Aerial crown-view tile of a tropical tree (Barro Colorado Island, Panama), acquired 20241112:
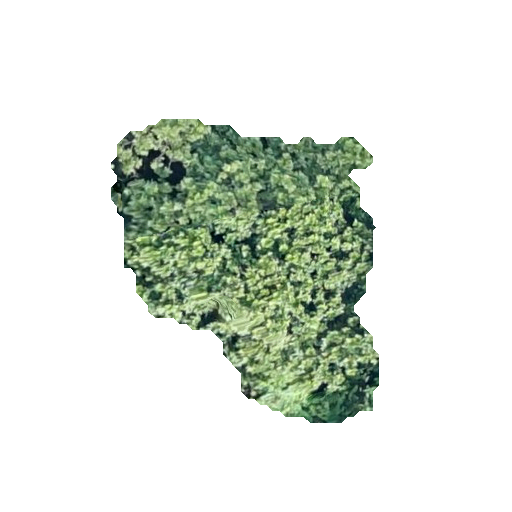
Species: Anacardium excelsum
GBIF accepted scientific name: Anacardium excelsum
Crown area: 89.525 m²